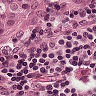
Metastatic tissue present: yes